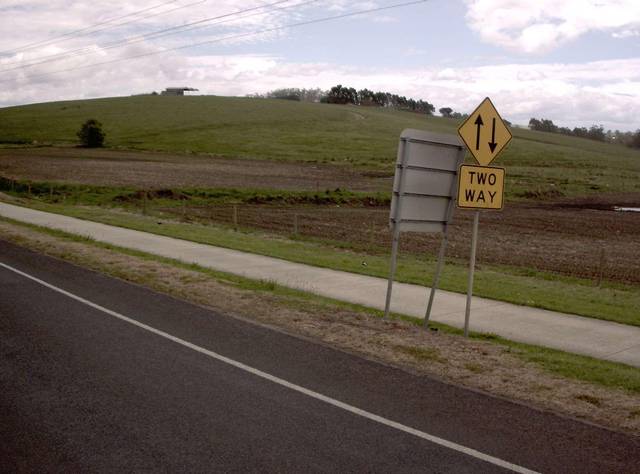
Region: Australia
Coordinates: -38.156, 145.916